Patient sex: F
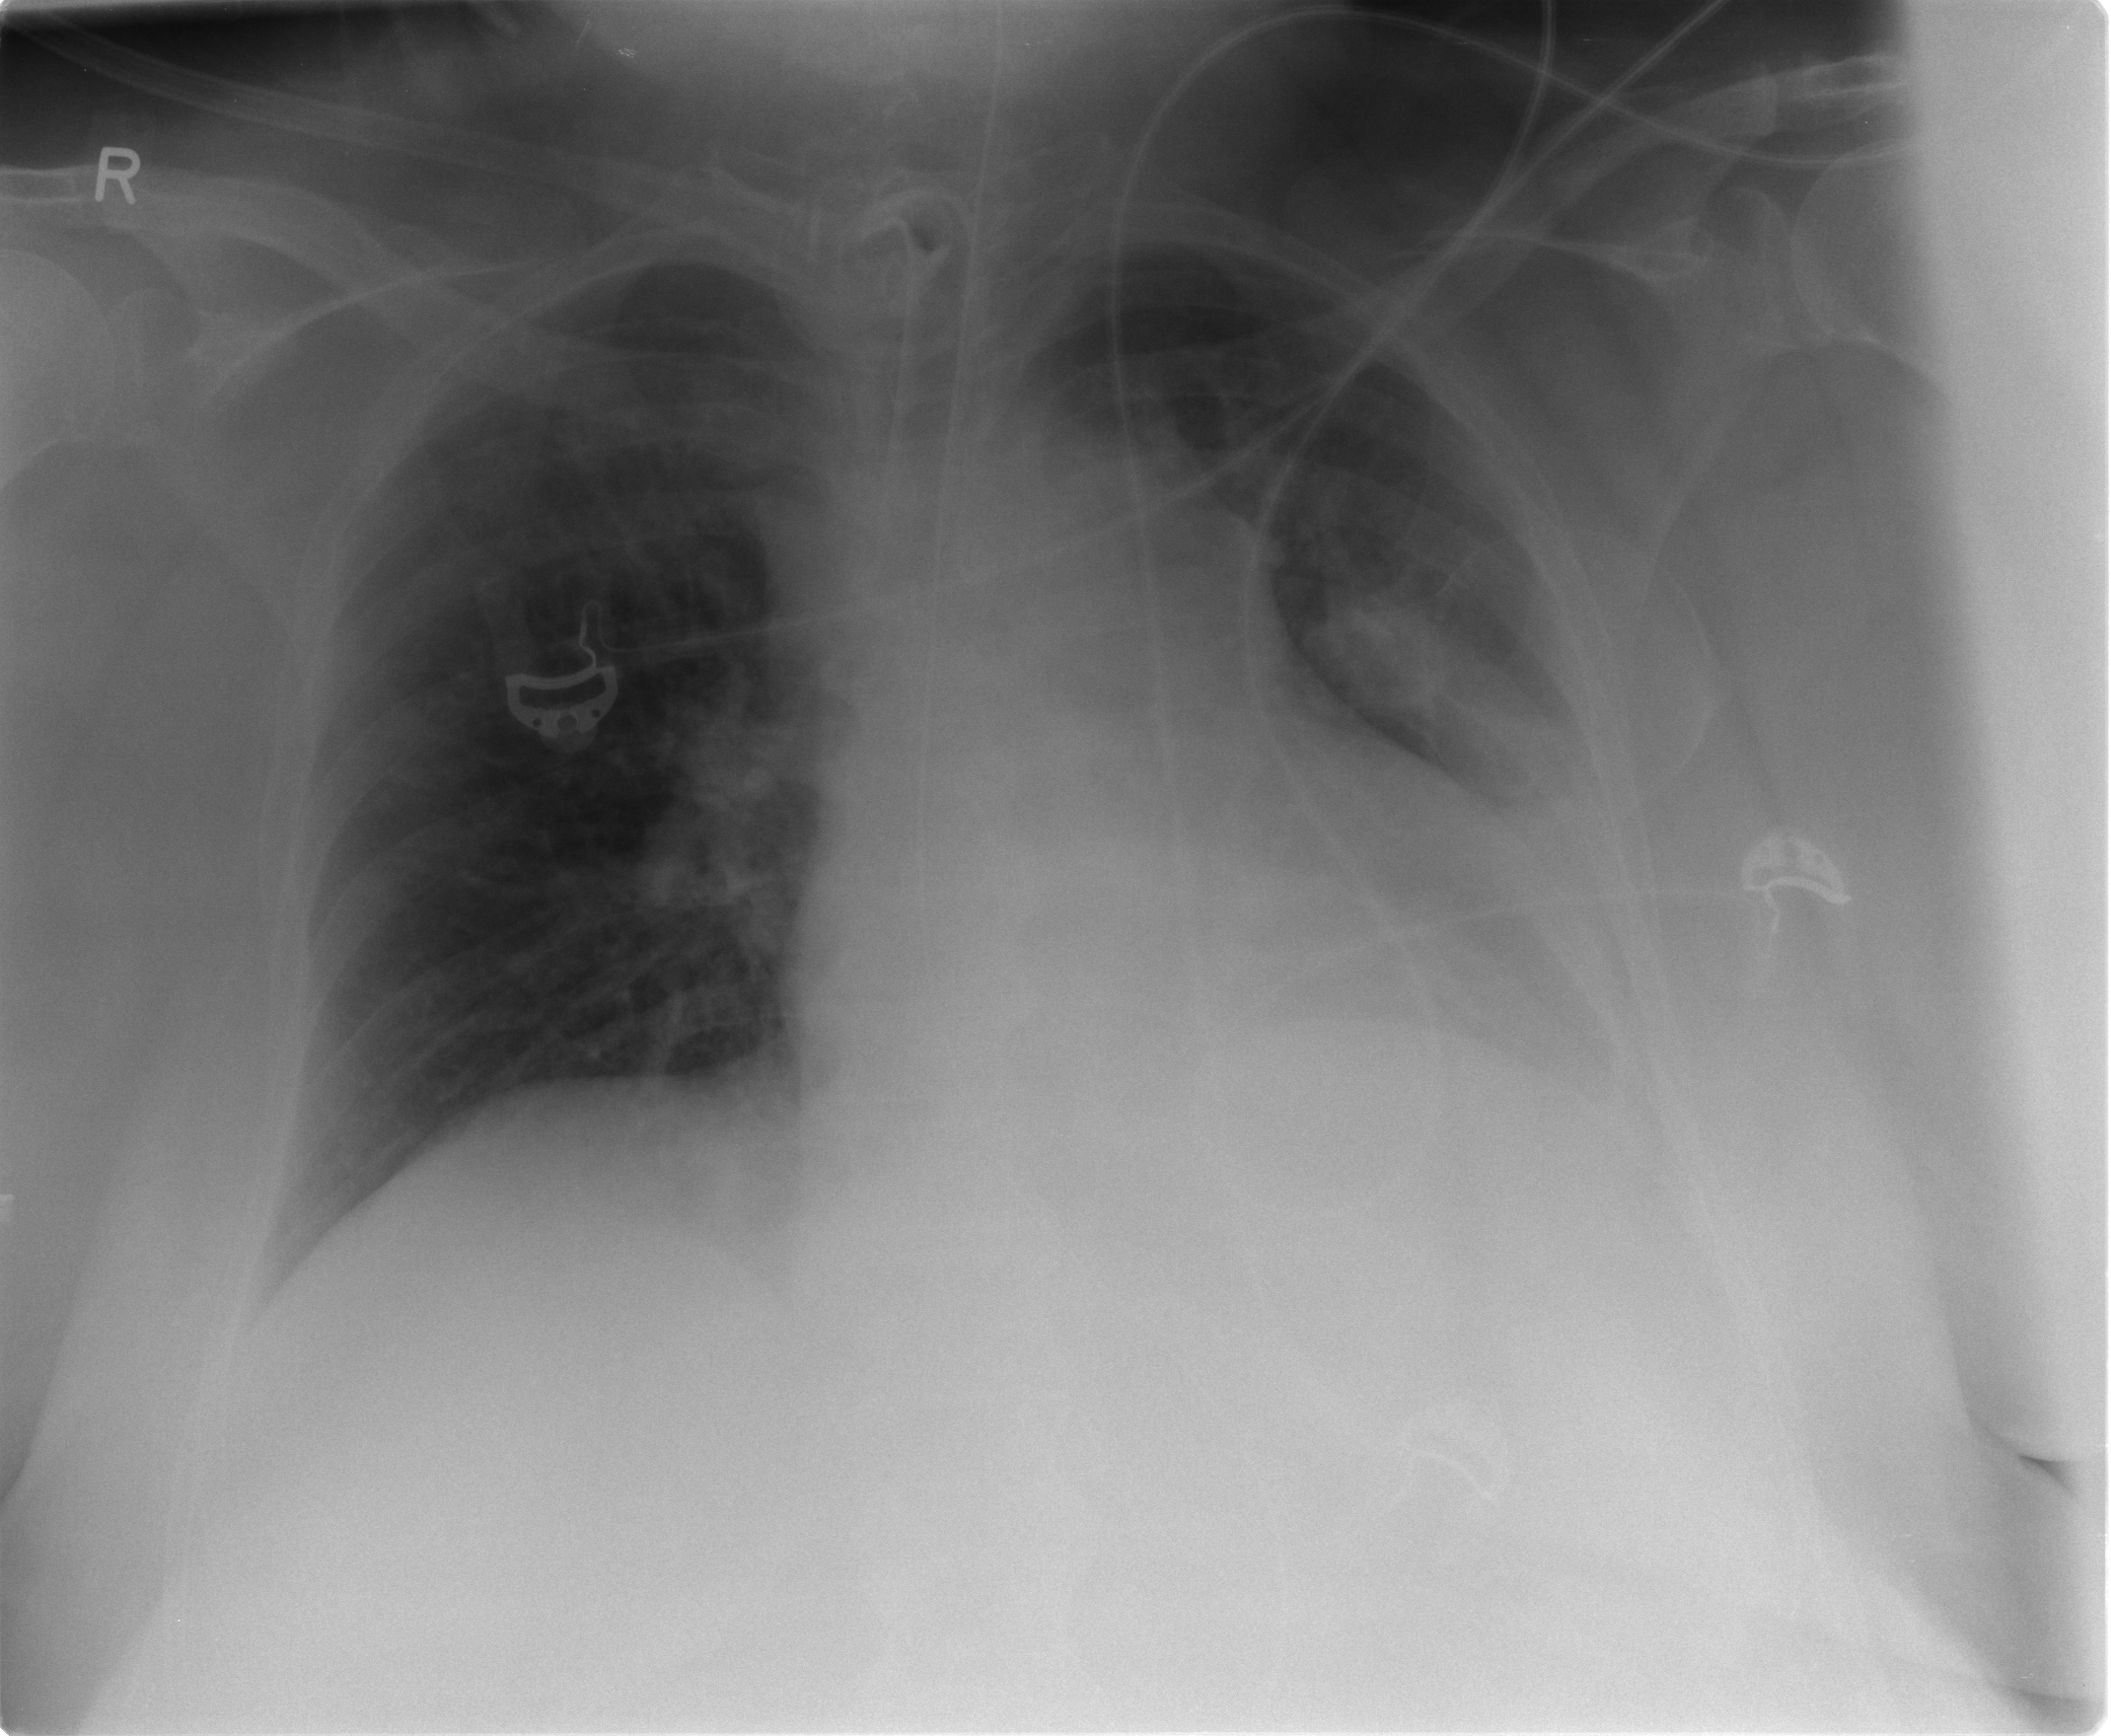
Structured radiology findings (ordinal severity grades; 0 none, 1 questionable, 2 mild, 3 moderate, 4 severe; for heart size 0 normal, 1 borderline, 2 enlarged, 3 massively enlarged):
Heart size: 2
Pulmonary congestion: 2
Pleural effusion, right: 0
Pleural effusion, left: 2
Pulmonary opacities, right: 0
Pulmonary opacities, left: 0
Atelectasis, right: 0
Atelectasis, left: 2